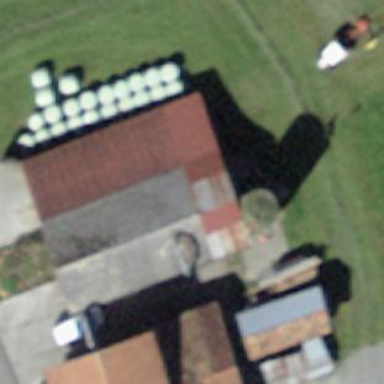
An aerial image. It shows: Barn.